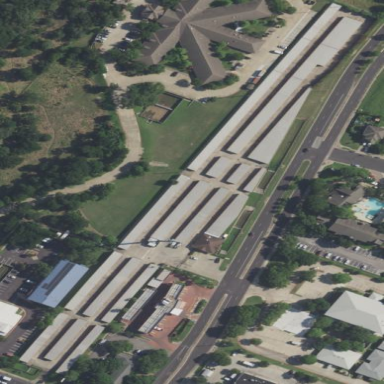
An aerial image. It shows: Storage rental shop.